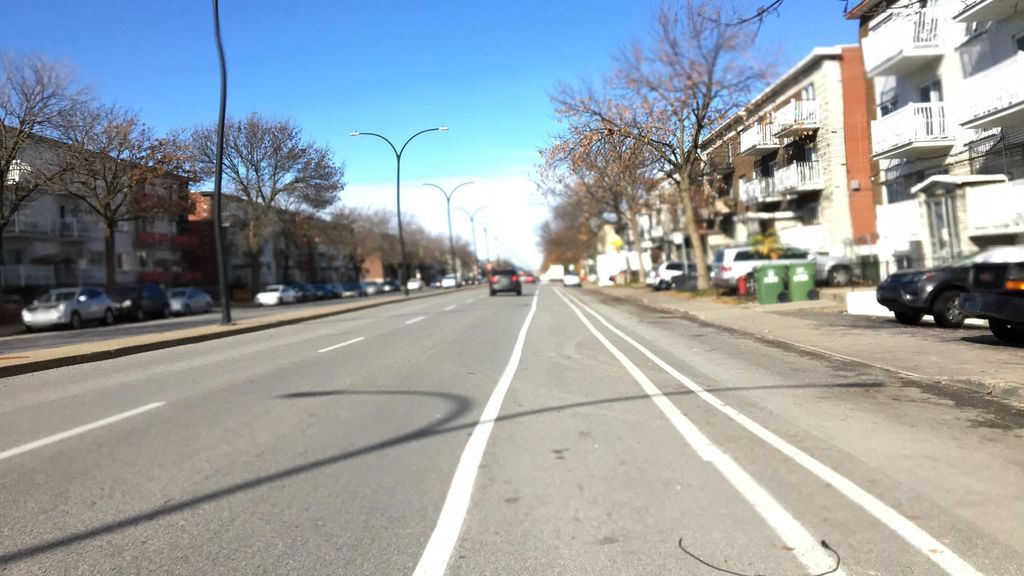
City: montreal